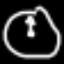
Label: clock